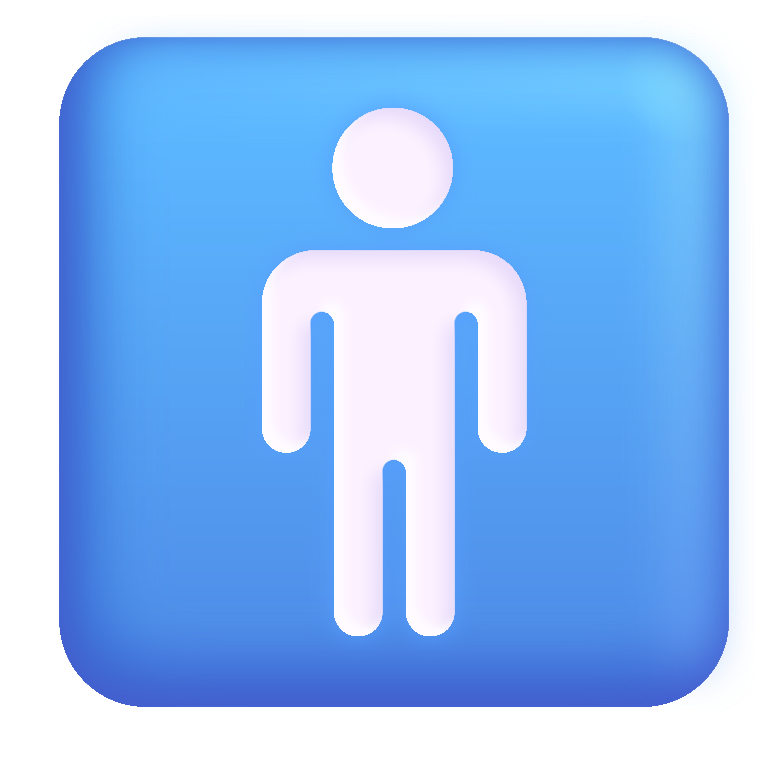
mens room color